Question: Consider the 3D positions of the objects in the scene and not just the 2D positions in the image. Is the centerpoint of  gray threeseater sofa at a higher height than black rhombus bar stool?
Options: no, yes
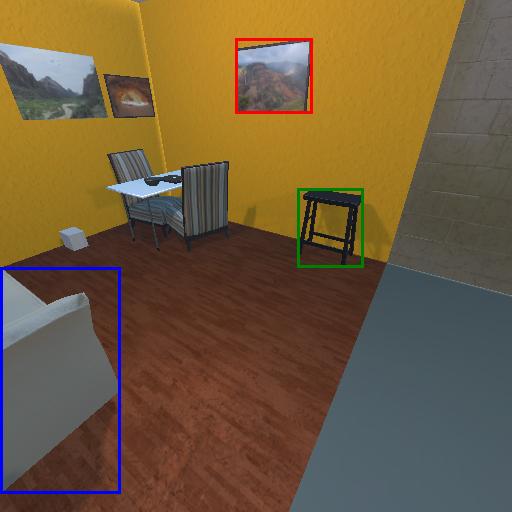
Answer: no